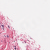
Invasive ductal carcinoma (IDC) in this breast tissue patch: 0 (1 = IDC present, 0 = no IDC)